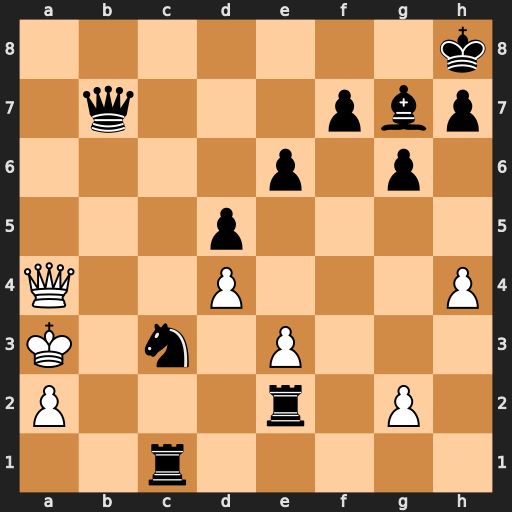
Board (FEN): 7k/1q3pbp/4p1p1/3p4/Q2P3P/K1n1P3/P3r1P1/2r5
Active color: w
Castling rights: -
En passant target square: -
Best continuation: Qe8+ Bf8+ Qxf8#